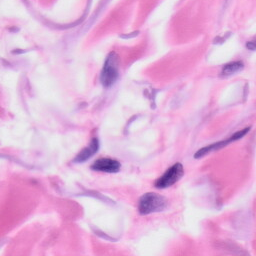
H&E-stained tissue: Skin